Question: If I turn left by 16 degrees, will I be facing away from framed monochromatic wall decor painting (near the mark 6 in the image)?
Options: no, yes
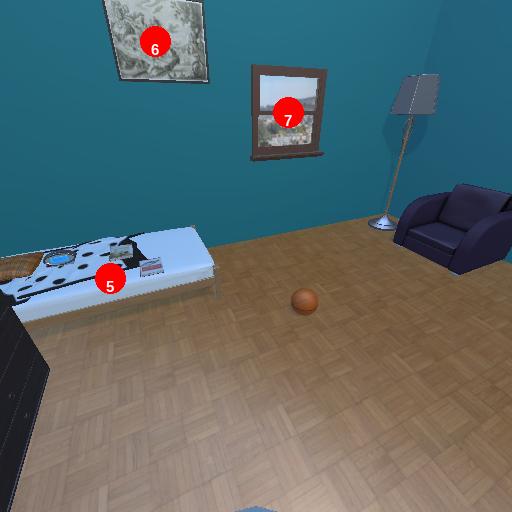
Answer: no